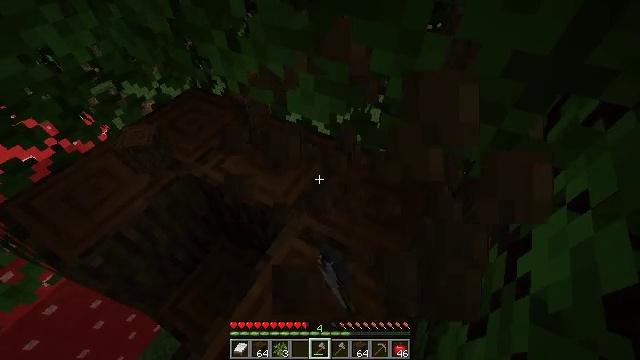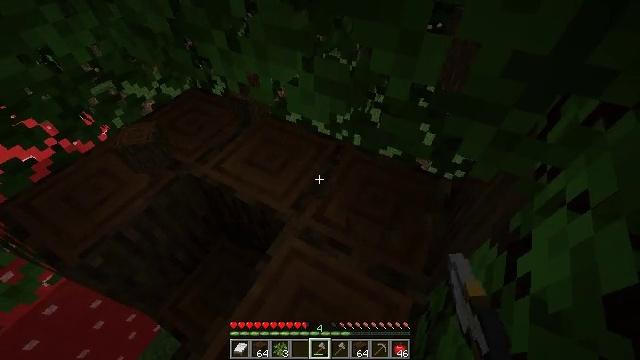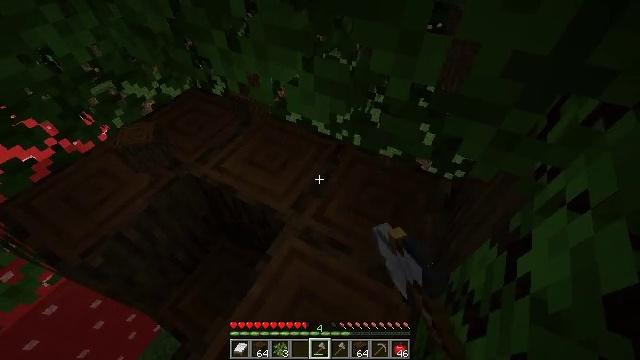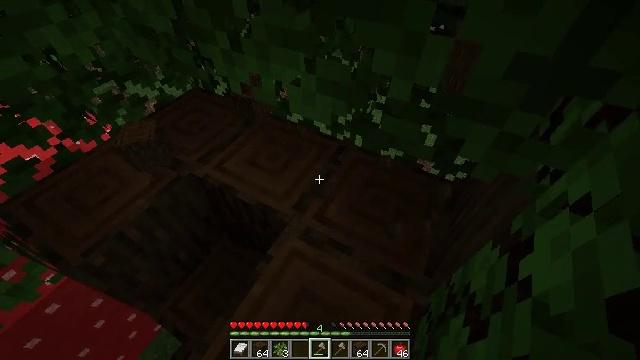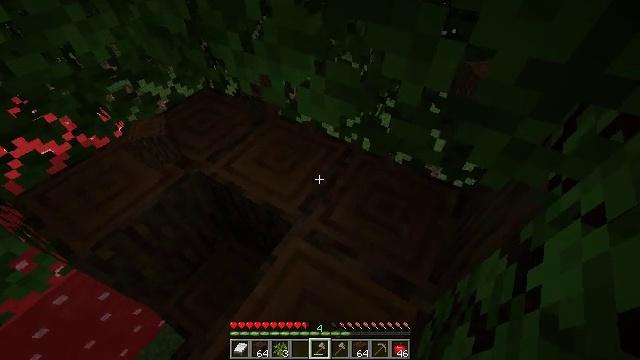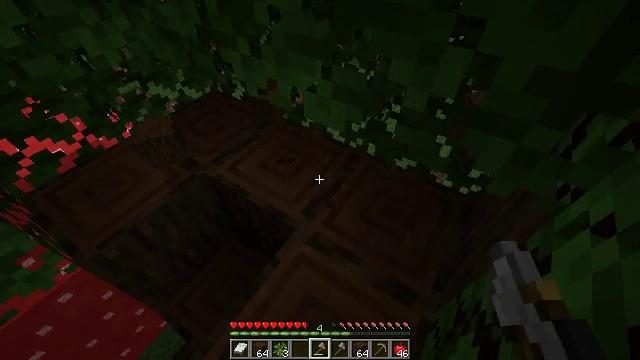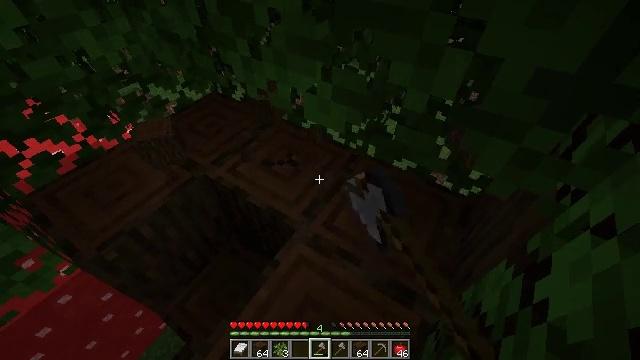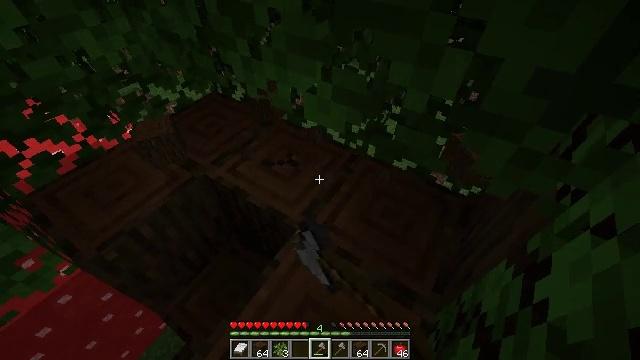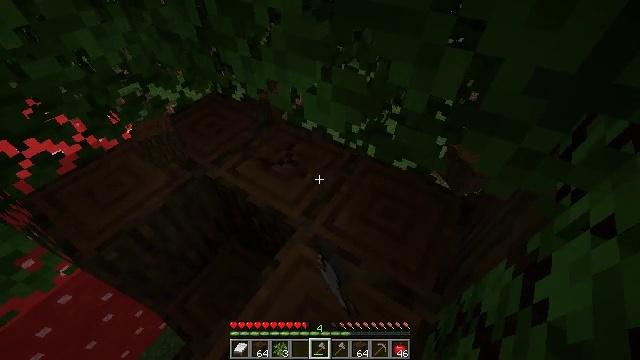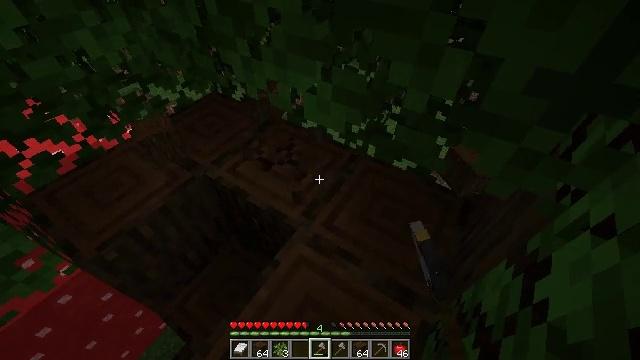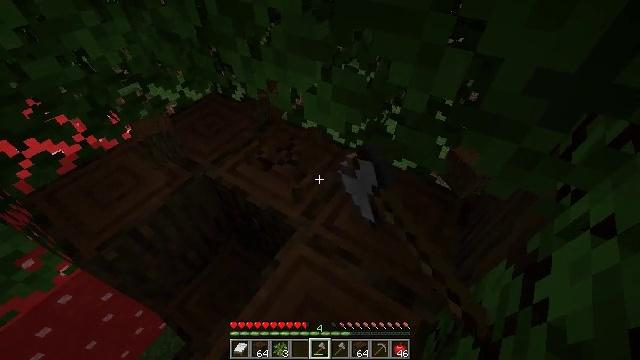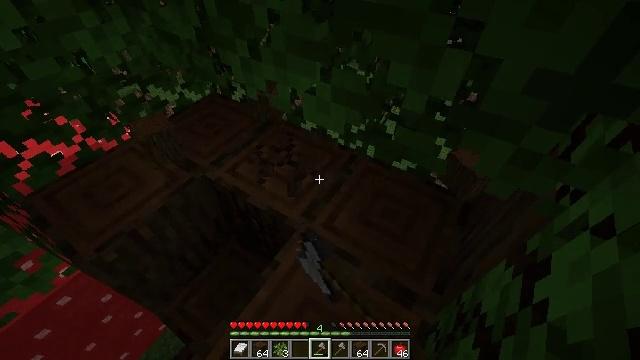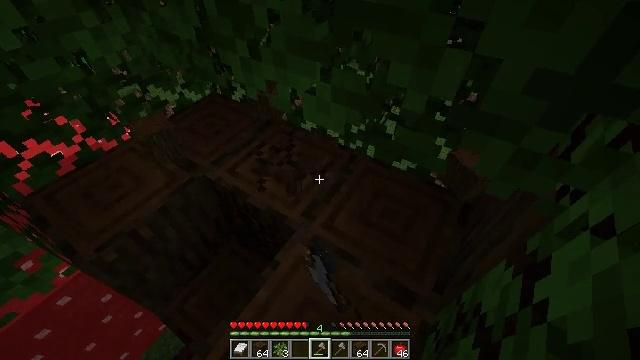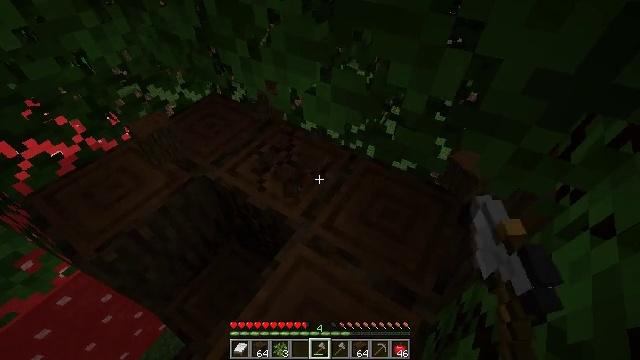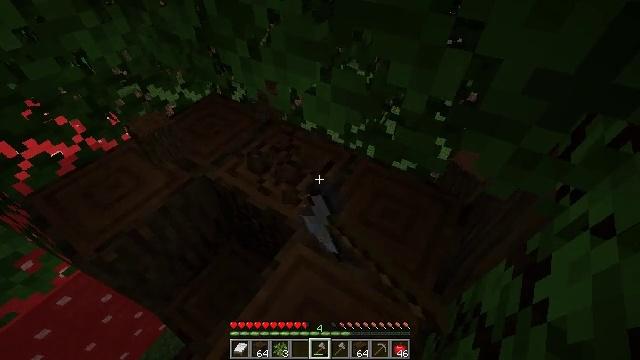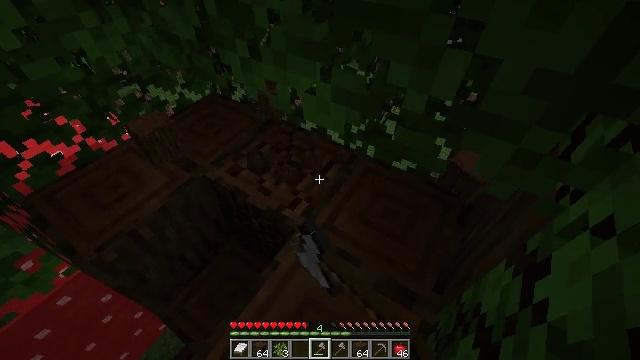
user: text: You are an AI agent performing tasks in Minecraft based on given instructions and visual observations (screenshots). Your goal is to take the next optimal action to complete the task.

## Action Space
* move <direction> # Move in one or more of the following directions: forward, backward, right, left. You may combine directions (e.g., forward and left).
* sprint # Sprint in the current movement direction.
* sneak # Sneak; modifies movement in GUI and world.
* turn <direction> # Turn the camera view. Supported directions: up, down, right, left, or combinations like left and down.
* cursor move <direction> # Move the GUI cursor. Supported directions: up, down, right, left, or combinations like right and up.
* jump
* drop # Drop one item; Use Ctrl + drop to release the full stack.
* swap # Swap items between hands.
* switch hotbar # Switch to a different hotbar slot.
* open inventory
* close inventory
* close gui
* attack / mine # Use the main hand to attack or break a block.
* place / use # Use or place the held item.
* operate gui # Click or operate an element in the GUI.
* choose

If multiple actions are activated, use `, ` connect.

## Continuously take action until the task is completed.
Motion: motion action
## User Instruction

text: Collect dark oak log for building.
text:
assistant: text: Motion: attack / mine
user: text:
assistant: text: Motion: attack / mine
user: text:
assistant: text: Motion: attack / mine
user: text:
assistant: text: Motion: turn left, attack / mine
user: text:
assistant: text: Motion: turn left, attack / mine
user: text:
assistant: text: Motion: attack / mine
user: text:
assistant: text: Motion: attack / mine
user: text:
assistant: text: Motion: attack / mine
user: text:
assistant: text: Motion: attack / mine
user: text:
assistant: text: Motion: attack / mine
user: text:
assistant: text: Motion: attack / mine
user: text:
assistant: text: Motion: attack / mine
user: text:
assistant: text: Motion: attack / mine
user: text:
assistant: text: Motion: attack / mine
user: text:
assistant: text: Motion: attack / mine
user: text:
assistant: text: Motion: attack / mine
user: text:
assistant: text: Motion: attack / mine
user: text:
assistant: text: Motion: attack / mine
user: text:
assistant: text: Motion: attack / mine
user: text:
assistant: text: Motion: attack / mine
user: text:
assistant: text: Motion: turn right and down, attack / mine
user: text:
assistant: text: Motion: turn right and down, attack / mine
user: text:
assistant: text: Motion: turn right and down, attack / mine
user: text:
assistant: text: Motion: turn right and down, attack / mine
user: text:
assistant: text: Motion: attack / mine
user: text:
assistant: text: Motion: attack / mine
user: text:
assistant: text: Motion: attack / mine
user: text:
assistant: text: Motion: attack / mine
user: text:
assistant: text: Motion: attack / mine
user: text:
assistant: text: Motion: attack / mine